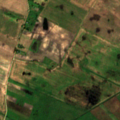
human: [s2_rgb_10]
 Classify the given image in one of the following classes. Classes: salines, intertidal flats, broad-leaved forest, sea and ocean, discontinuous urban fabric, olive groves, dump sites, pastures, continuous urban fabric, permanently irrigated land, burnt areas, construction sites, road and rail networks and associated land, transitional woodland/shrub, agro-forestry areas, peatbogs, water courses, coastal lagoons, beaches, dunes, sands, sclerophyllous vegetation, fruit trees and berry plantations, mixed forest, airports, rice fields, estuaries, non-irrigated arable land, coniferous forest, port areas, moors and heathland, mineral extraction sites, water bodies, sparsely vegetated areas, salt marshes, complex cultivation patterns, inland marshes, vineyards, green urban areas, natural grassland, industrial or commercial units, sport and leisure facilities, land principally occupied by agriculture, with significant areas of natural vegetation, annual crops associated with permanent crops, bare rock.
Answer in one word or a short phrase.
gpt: non-irrigated arable land, pastures